Question: I was busy working on one of my websites, when I had a thought to add a coding tab to it. So, I got a picture, I wrote the code, and now, when I try to access it, it shows every tab as empty. I don't know if this is a syntax or not, So any help would be greatly appreciated.

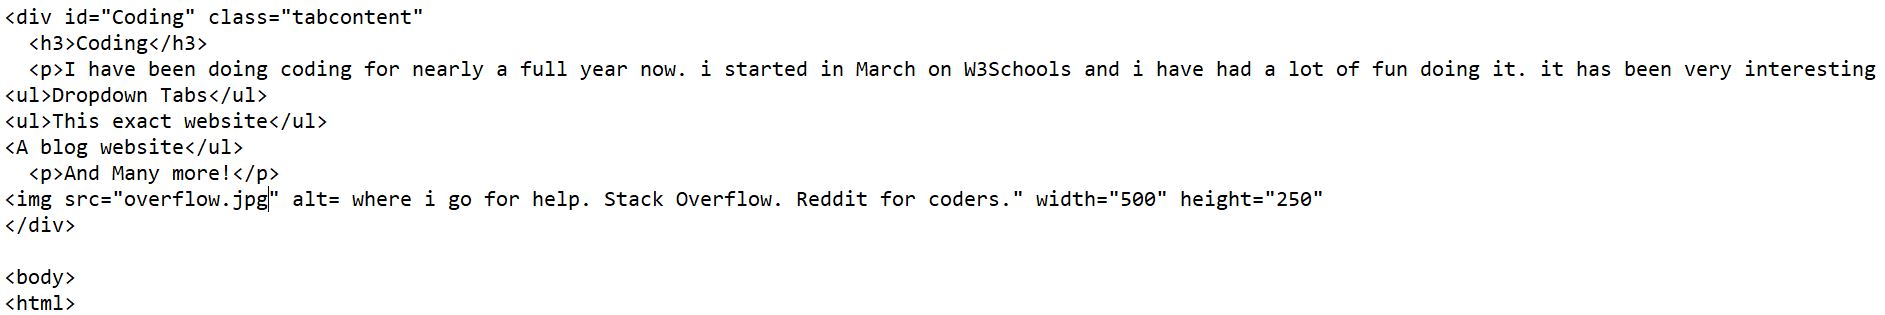
Answer: First your HTML is not valid. Already in line 1: Close the 'div' tag: '>'-symbol is missing. Later the '<A'-tag is invalid, too.
Finally your unordered lists have no items. Try code like this:
'''
<ul>
<li>Item 1</li>
<li>Item 2</li>
</ul>
'''